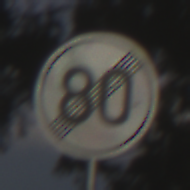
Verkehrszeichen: EndeGeschwindigkeit80
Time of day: MorningAfternoon
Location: Outdoor (Nature)
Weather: Clear
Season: NotSpecified
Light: Natural